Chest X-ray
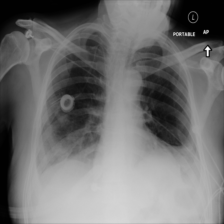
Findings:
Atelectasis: negative
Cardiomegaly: negative
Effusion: positive
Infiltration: positive
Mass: negative
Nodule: negative
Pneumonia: negative
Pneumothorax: negative
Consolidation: negative
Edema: negative
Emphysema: negative
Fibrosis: negative
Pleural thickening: negative
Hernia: negative